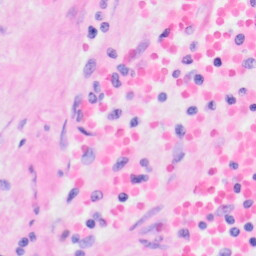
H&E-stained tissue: Kidney